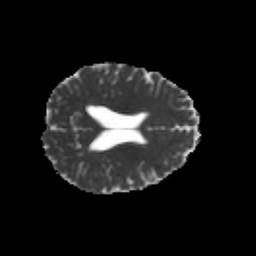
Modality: MD
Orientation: axial
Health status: healthy
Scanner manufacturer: philips
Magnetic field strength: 3 T
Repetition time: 6.964 s
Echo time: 0.092 s